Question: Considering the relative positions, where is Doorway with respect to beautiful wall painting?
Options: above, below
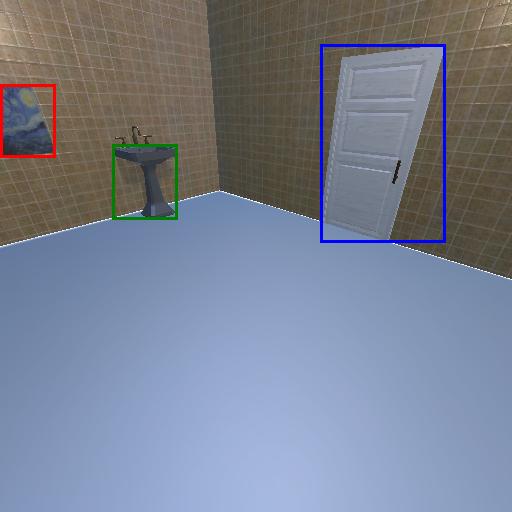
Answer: above